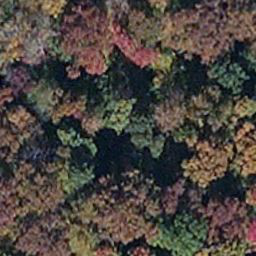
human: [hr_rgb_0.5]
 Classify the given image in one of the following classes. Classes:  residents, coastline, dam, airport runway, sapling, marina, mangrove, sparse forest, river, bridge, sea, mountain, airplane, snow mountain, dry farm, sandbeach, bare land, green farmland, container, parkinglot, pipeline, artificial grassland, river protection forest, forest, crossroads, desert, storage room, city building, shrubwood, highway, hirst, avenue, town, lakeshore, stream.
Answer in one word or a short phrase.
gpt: mangrove